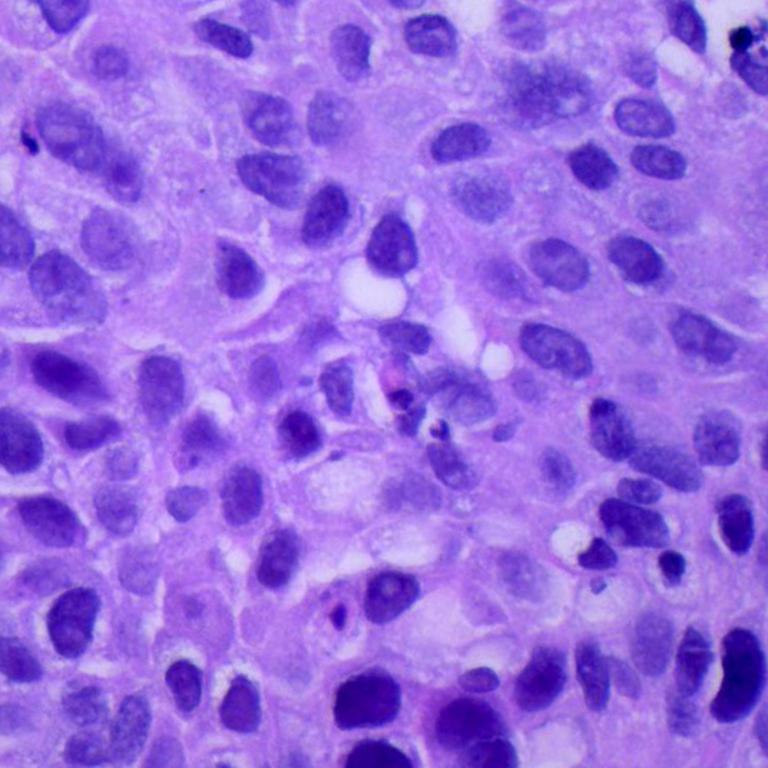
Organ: lung
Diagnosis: squamous carcinomas